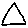
Label: triangle